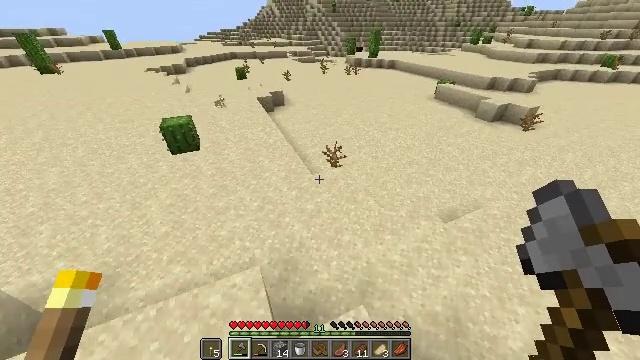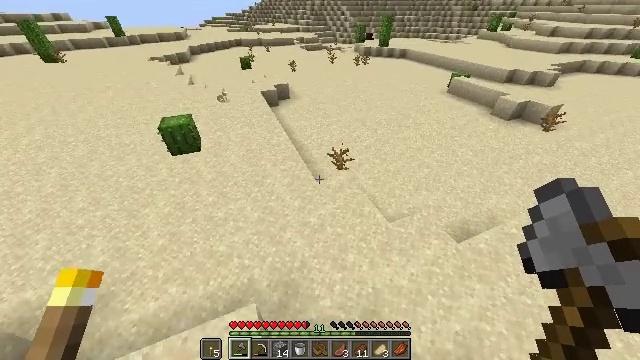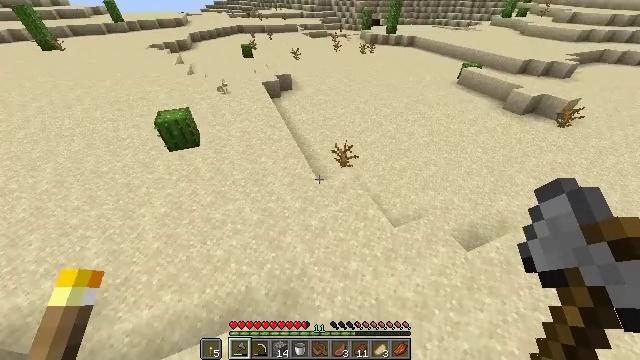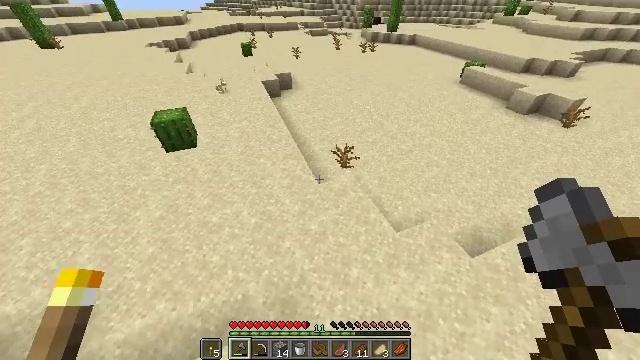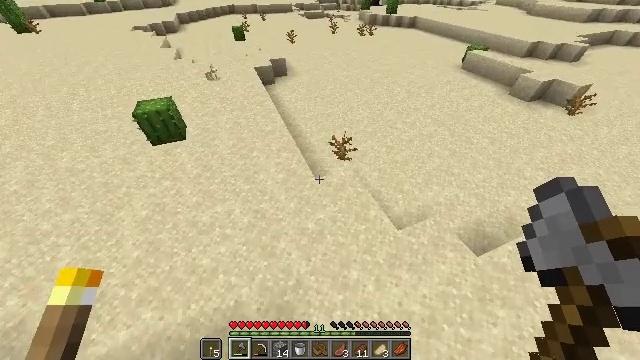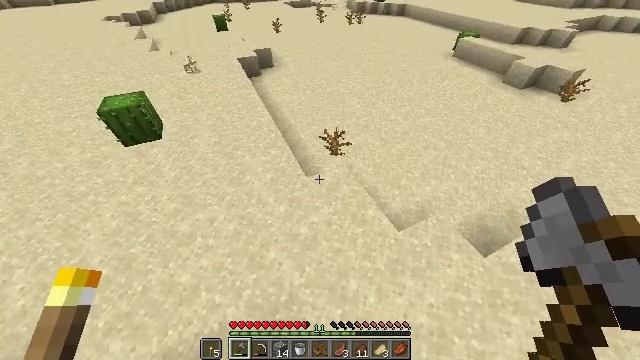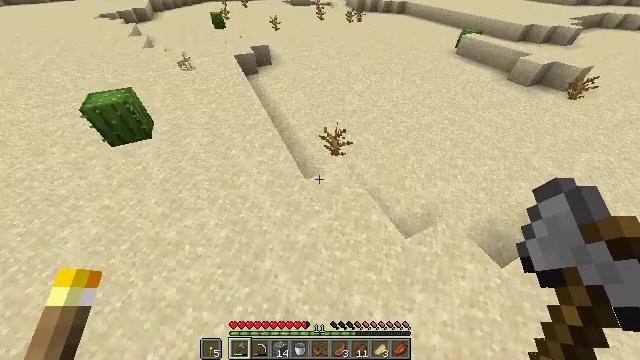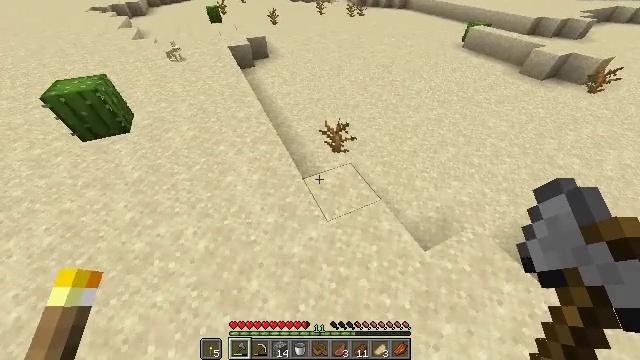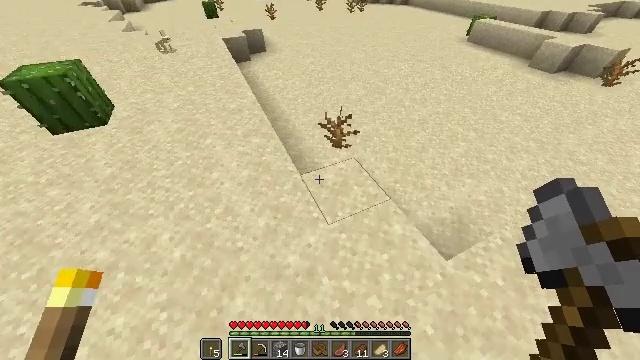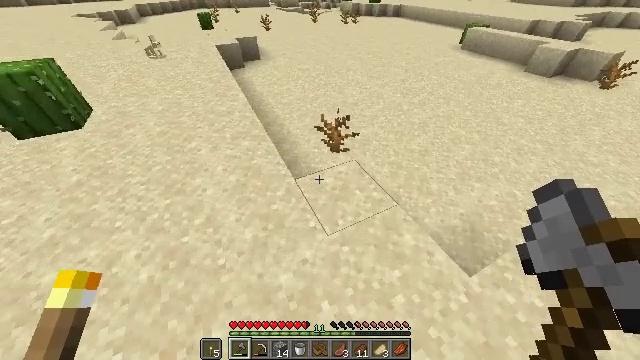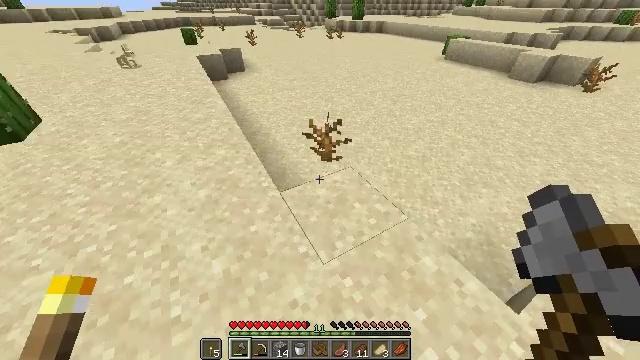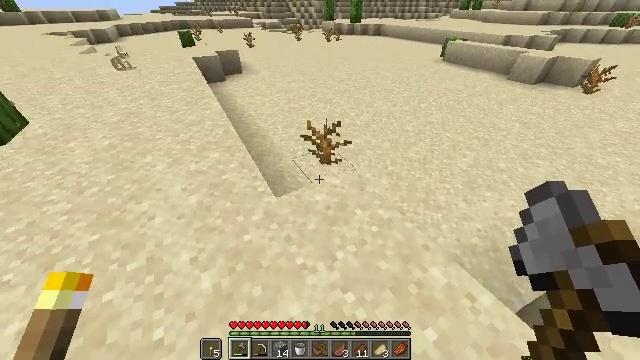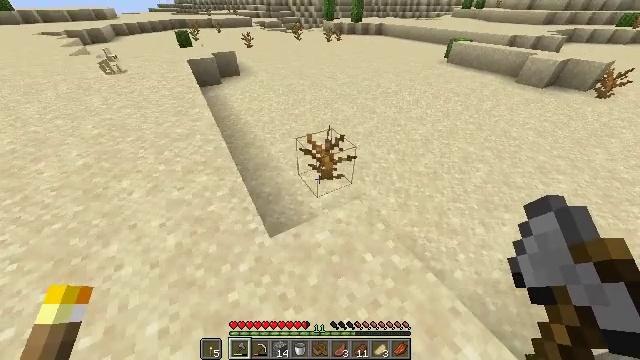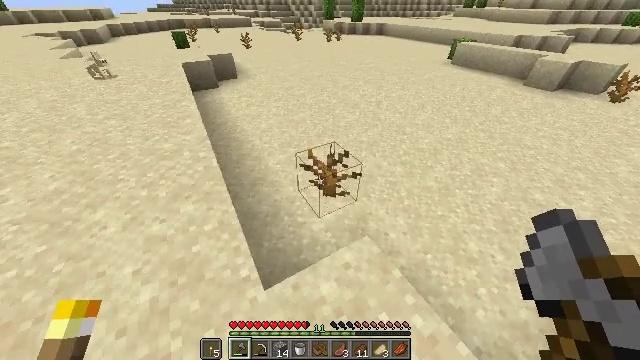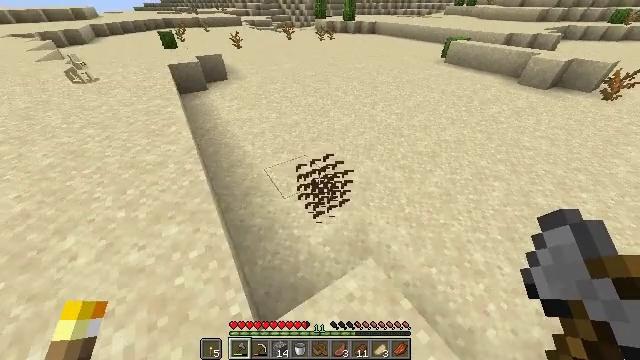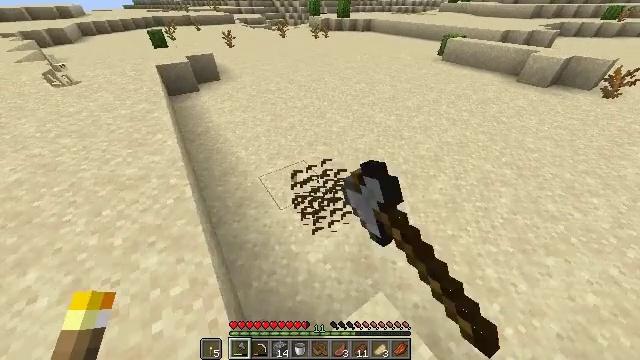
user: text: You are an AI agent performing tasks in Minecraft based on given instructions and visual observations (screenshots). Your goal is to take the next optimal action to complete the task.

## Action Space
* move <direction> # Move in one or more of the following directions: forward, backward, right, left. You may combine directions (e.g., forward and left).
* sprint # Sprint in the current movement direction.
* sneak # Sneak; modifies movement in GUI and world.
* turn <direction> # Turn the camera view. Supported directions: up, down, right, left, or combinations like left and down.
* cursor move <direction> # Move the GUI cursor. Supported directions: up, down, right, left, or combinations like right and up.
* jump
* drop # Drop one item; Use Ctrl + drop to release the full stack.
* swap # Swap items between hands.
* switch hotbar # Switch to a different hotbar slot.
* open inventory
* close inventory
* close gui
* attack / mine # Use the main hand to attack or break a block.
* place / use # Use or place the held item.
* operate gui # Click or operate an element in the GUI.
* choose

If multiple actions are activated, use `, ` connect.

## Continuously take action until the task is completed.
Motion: motion action
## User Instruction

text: Break the dead bush for sticks.
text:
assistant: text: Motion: move forward, sprint, turn left and down, jump
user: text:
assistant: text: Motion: move forward, sprint, turn left and down, jump
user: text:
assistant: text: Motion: move forward, sprint, jump
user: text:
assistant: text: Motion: move forward, sprint, turn down, jump
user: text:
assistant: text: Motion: move forward, sprint, turn right and down
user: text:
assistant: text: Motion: move forward, sprint
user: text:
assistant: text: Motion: move forward, sprint
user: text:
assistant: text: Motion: move forward, sprint
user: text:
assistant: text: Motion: move forward, sprint, turn right and up
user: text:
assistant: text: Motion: move forward, sprint, turn right and up
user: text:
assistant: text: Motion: move forward, sprint
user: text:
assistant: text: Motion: move forward, sprint
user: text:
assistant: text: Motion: move forward, sprint
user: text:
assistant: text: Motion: move forward, turn right, attack / mine
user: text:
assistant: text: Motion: move forward, turn right, attack / mine
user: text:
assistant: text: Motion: move forward, attack / mine
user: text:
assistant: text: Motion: move forward, turn down, attack / mine
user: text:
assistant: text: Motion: move forward, turn down
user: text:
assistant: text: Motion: move forward, turn right and down
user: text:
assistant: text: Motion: move forward
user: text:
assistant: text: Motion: move forward
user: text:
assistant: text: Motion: move forward
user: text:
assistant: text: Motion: move forward, sprint, turn right and up
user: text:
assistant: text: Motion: move forward, sprint, turn right and up
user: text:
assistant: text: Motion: move forward, sprint, turn right and up
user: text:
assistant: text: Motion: move forward, sprint, turn right and up
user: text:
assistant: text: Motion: move forward, sprint, turn right and up
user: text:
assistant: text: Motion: move forward, sprint, turn right and up
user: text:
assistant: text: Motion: move forward, sprint, turn right and up
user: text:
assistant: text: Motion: move forward, sprint, turn right